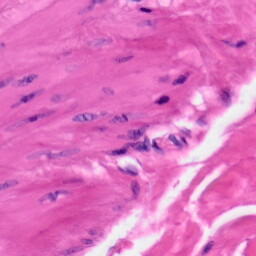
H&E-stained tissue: Skin